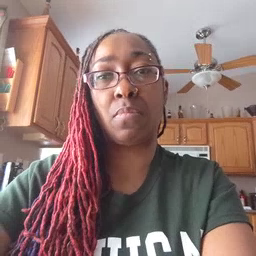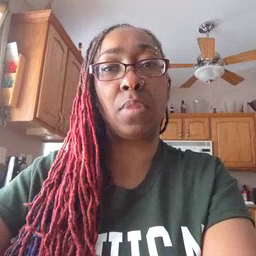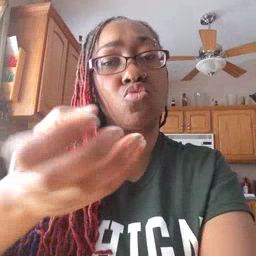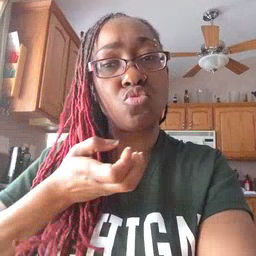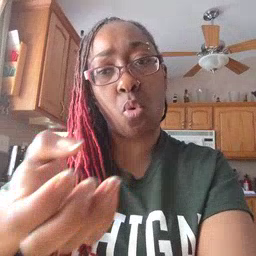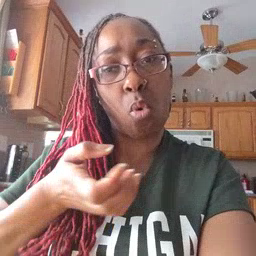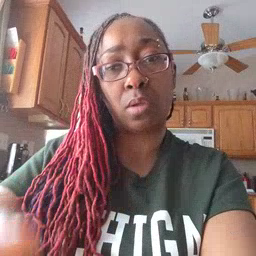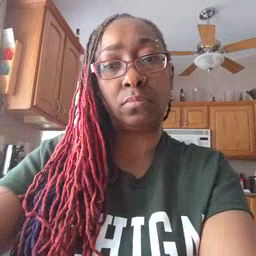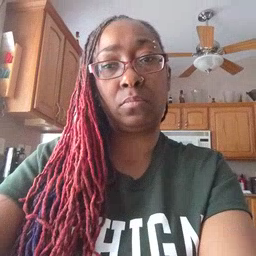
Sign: drawer